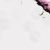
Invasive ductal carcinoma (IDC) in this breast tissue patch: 0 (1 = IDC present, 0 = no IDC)